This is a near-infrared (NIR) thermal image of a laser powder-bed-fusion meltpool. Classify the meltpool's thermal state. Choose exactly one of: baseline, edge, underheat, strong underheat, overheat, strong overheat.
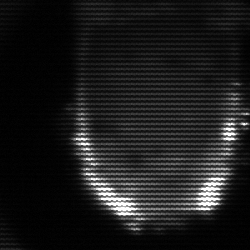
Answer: baseline